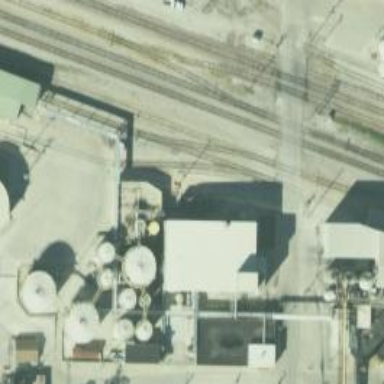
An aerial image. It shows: Railway siding for service.